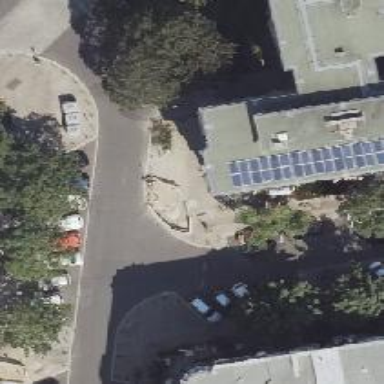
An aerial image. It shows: Sidewalk along the footway.